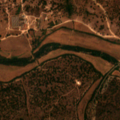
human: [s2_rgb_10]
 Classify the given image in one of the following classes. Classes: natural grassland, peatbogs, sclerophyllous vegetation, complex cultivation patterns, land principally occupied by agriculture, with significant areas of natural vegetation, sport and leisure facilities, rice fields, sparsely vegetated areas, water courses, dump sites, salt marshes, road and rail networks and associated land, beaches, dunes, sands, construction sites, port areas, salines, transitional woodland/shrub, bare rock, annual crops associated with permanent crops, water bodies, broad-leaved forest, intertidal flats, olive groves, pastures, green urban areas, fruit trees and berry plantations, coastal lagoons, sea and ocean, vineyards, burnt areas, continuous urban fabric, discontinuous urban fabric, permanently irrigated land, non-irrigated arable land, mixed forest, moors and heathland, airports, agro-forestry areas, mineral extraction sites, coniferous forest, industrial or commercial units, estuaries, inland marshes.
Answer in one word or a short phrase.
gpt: non-irrigated arable land, pastures, agro-forestry areas, broad-leaved forest, mixed forest